Interaction volume radius: 5 \u00c5
Interaction volume height: 25 \u00c5
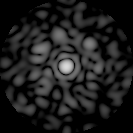
Disorder parameter: 0.7963